Interaction volume radius: 10 \u00c5
Interaction volume height: 15 \u00c5
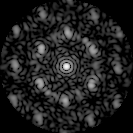
Disorder parameter: 0.525